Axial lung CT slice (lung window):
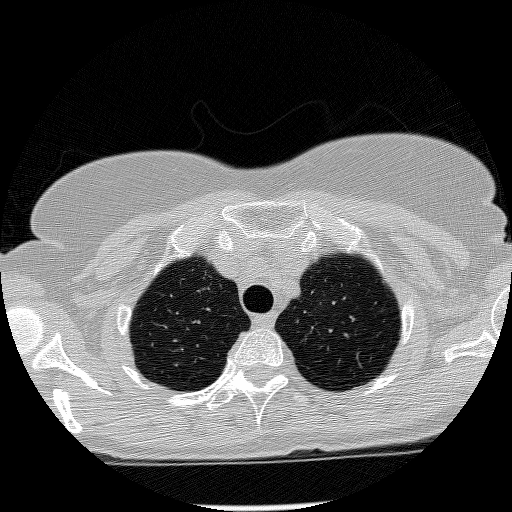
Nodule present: no